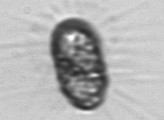
Label: Corethron_hystrix